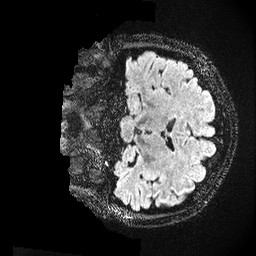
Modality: FLAIR
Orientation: coronal
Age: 27
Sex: female
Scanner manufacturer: ge
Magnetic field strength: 3 T
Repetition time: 4.802 s
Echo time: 0.1158 s